Interaction volume radius: 10 \u00c5
Interaction volume height: 10 \u00c5
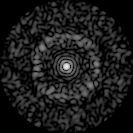
Disorder parameter: 0.8316